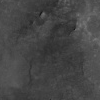
Atmospheric dust classification: not_dusty